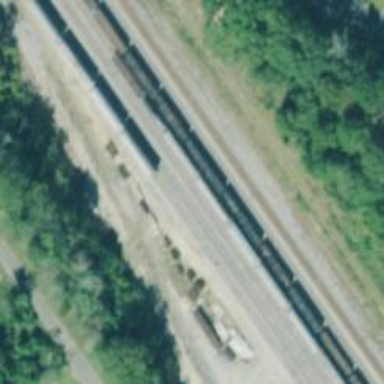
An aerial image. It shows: Railway yard for manifest purposes.